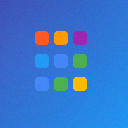
Screen state: on